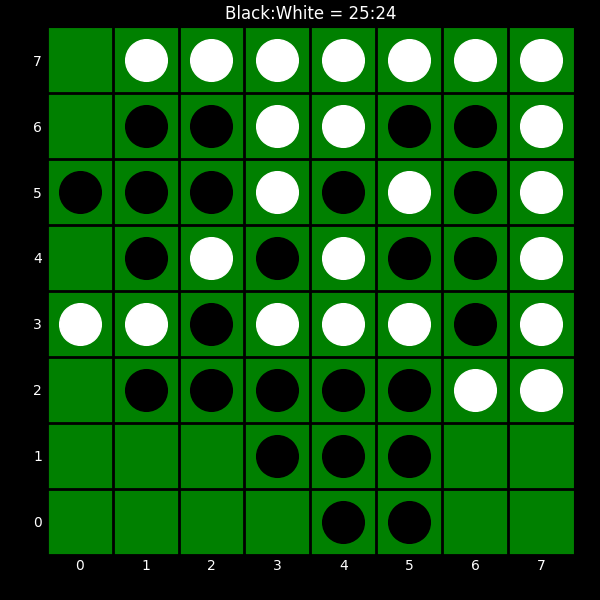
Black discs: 25
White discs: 24